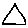
Label: triangle